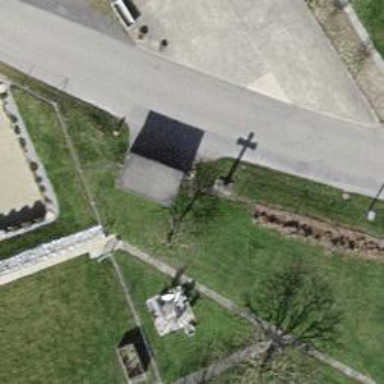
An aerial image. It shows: Wayside cross with historic significance.